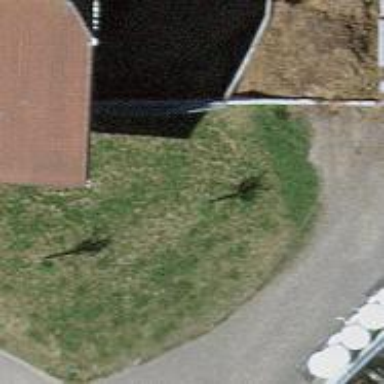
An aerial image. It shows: Farm.